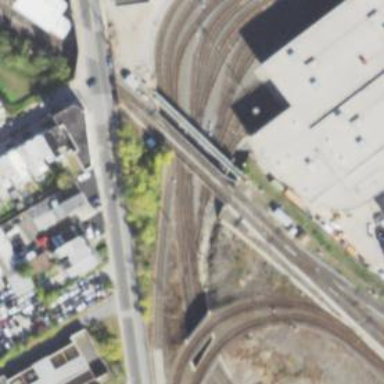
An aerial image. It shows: Bridge used by the electrified light rail system.